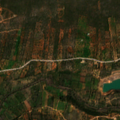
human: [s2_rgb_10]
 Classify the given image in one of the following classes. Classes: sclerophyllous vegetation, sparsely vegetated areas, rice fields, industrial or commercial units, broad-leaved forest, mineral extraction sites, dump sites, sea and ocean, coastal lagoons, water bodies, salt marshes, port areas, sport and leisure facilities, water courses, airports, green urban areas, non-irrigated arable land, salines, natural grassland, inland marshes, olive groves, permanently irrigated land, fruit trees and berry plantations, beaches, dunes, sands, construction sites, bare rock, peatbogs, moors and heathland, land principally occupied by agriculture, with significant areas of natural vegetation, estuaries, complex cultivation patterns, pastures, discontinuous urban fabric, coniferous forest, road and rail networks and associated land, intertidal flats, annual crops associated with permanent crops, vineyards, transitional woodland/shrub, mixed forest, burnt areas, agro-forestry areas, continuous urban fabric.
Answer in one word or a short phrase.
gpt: olive groves, complex cultivation patterns, land principally occupied by agriculture, with significant areas of natural vegetation, sclerophyllous vegetation